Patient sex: M
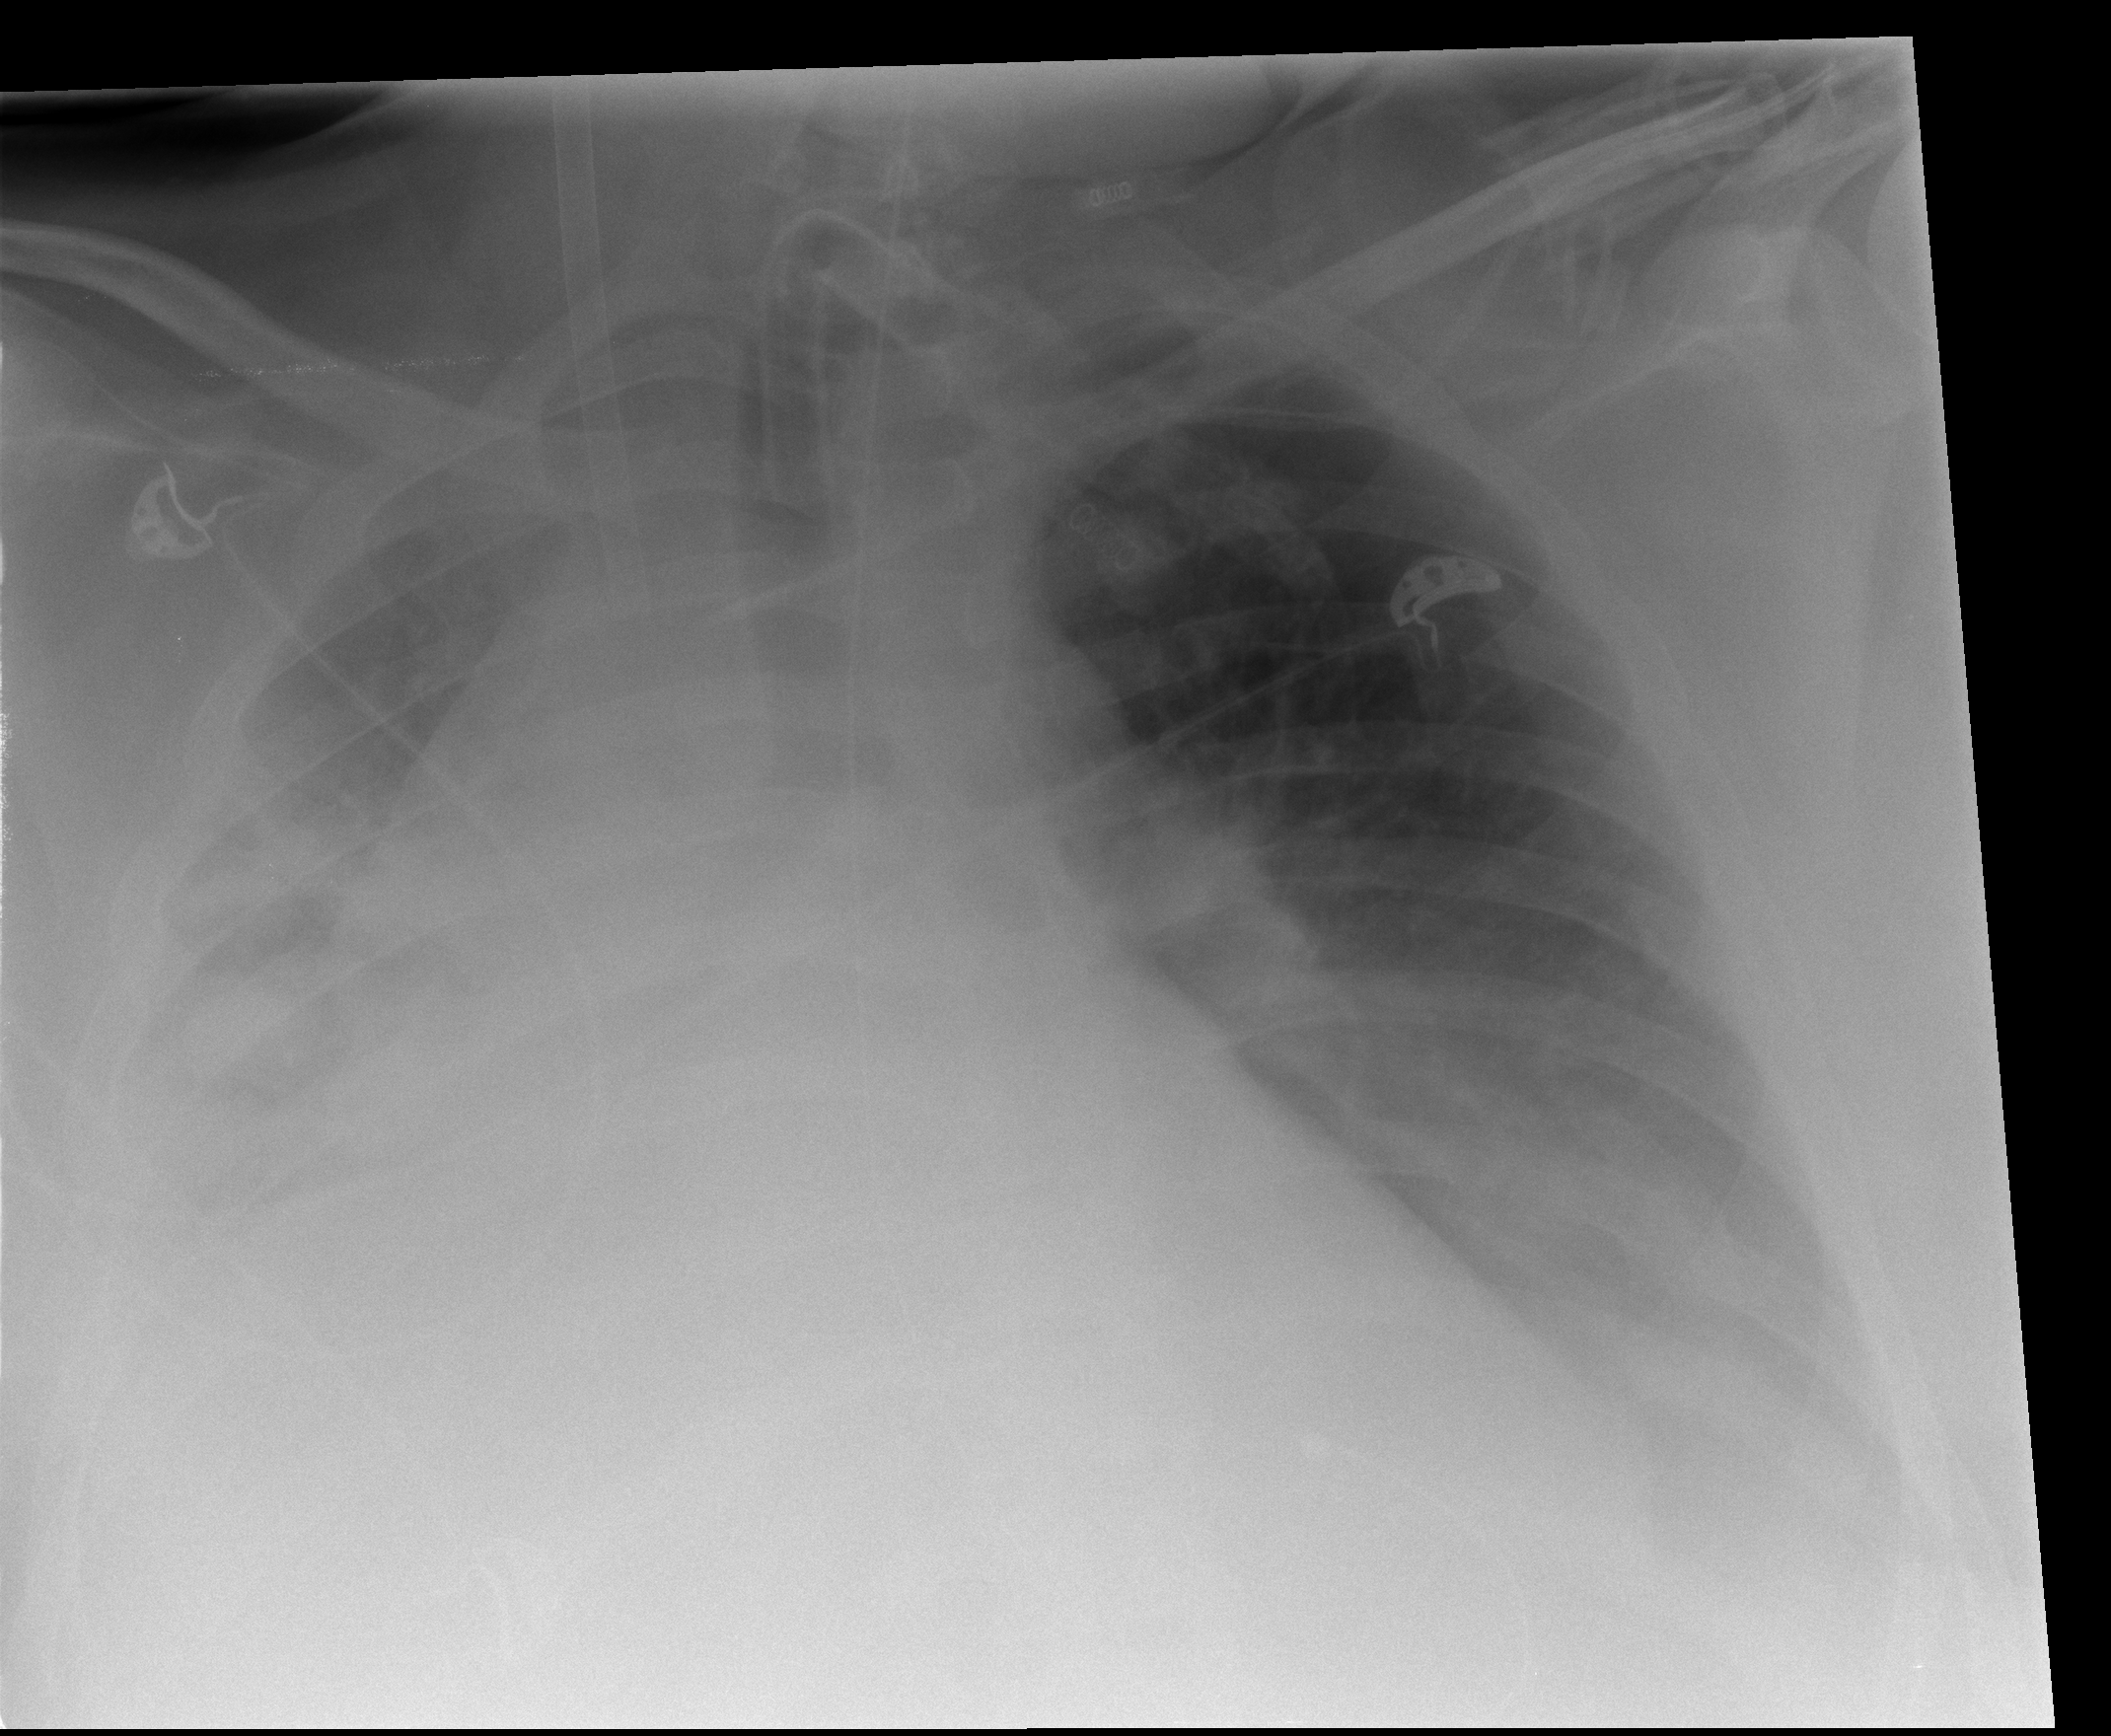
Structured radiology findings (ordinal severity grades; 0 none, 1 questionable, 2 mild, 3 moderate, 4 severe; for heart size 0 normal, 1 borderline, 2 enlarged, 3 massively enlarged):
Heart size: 2
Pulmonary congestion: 1
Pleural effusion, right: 2
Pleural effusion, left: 2
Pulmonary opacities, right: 2
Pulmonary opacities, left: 0
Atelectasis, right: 2
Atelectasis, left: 2